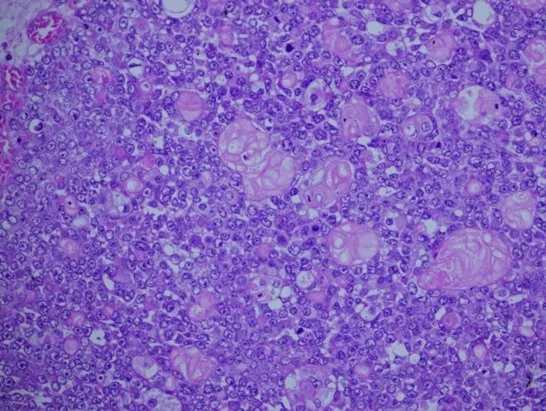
H & E stain the tumor shows the basaloid epithelial element and numerous collections of ghost cells with areas displaying increased mitosis.
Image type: pathology (h&e)